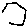
Label: hexagon